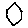
Label: hexagon